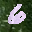
Label: 6